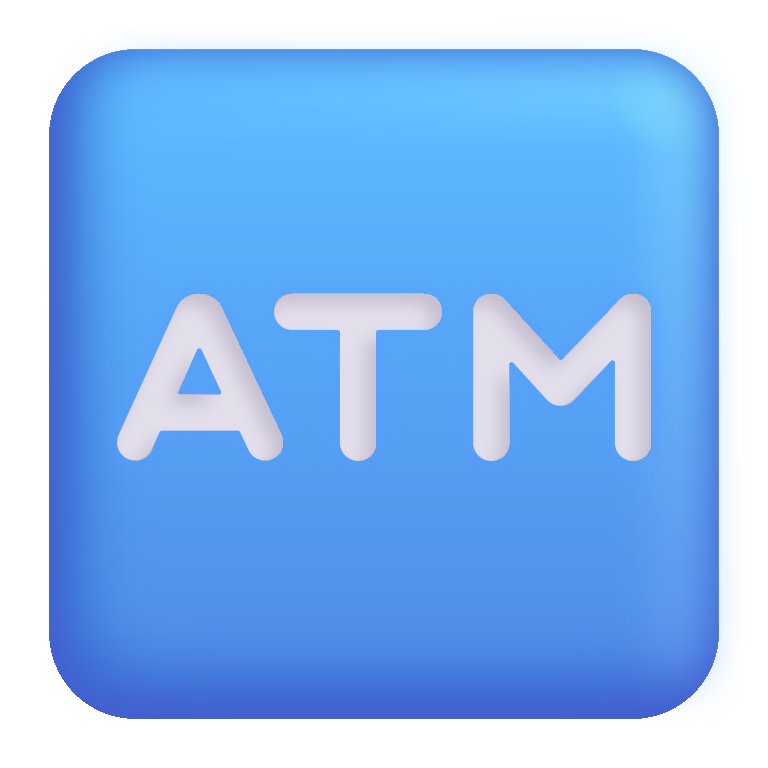
atm sign color